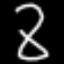
Label: hourglass